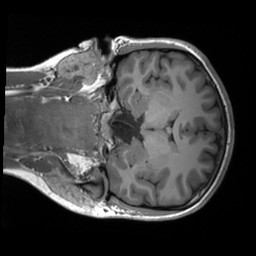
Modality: T1w
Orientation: coronal
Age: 24
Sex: female
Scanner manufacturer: siemens
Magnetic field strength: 3 T
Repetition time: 1.8 s
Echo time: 0.00241 s